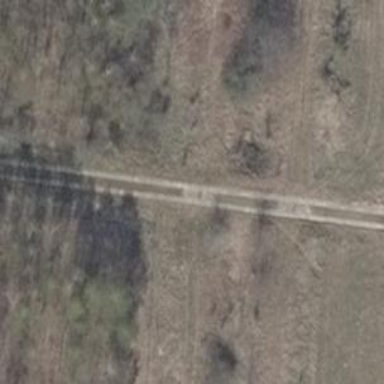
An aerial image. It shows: High-quality track road with concrete lane surface.